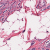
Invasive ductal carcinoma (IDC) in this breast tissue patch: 1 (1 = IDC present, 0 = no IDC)